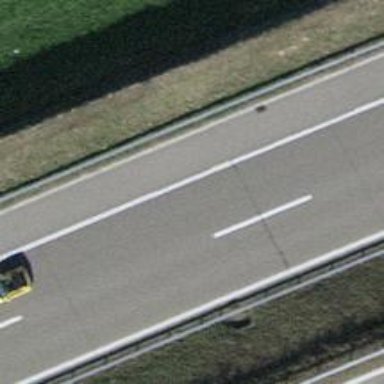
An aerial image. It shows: Asphalt motorway.